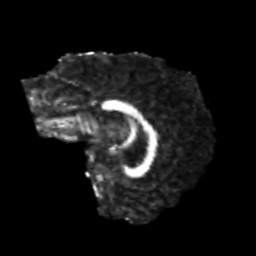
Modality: FA
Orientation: sagittal
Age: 26
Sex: female
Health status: healthy
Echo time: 0.074 s